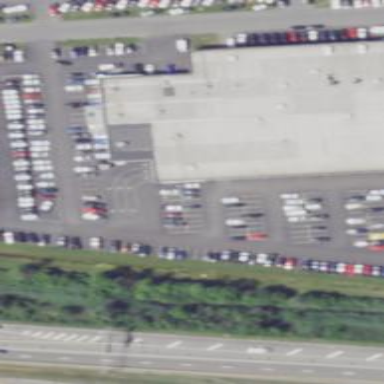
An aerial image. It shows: Building that houses car shop.